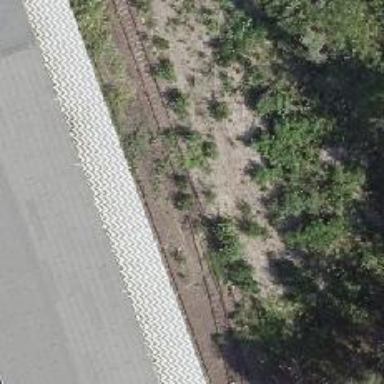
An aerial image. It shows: Abandoned railway spur. This railway spur has historical significance.